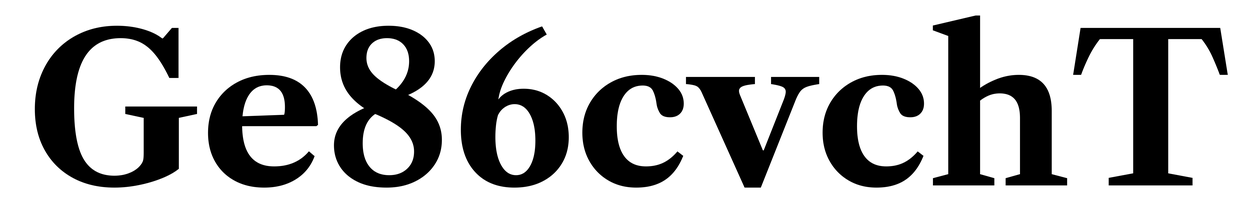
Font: LibreCaslonText_Bold